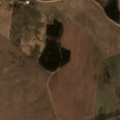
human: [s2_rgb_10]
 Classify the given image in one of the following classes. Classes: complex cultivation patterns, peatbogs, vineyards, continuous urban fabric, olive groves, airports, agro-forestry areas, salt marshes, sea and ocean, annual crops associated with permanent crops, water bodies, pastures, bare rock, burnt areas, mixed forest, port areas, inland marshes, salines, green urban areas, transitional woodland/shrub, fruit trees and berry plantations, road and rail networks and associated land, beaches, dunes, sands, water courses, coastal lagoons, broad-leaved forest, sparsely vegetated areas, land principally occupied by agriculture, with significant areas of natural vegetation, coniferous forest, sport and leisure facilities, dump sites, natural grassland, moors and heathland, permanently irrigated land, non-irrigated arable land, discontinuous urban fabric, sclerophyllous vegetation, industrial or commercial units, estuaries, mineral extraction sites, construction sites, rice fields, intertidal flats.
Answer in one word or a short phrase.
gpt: non-irrigated arable land, complex cultivation patterns